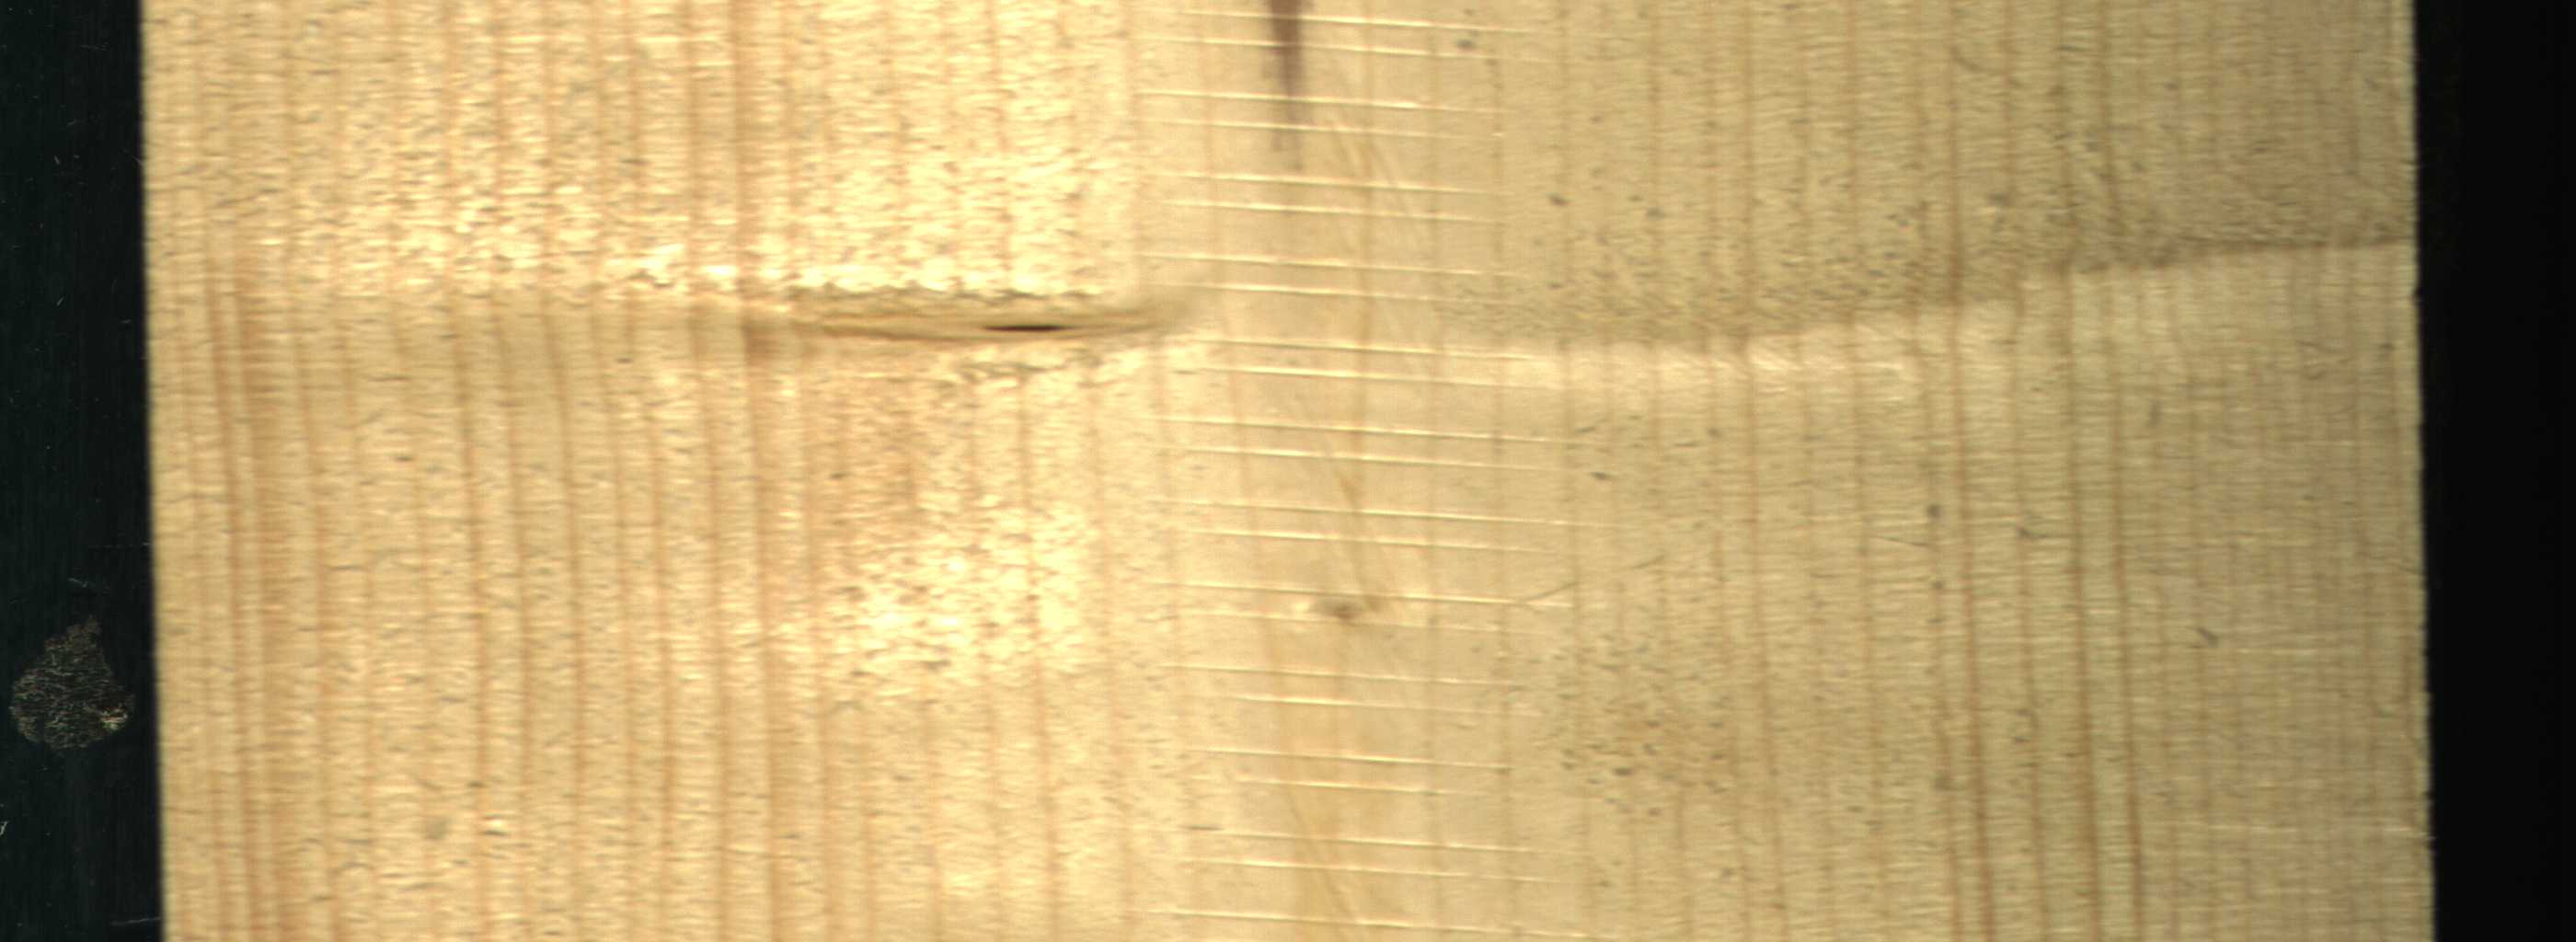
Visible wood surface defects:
Marrow
Live_Knot